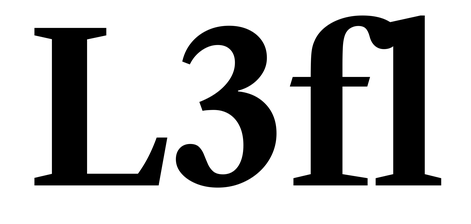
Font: LibreCaslonText_Bold